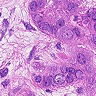
Metastatic tissue present: yes